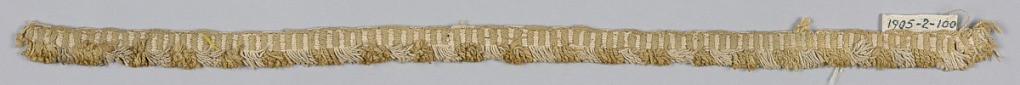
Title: Fringe
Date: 17th century
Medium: cotton, linen Technique: woven
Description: Brown and white fringe with a plain-woven heading and a thread skirt arranged in stripes.